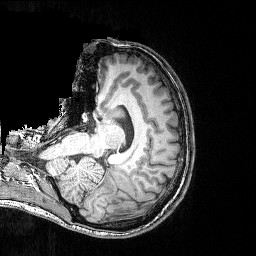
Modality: T1w
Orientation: axial
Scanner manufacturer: siemens
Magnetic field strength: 3 T
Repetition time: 2.25 s
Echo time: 0.00418 s